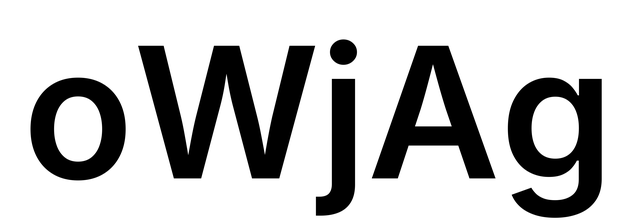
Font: Inter_SemiBold